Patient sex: M
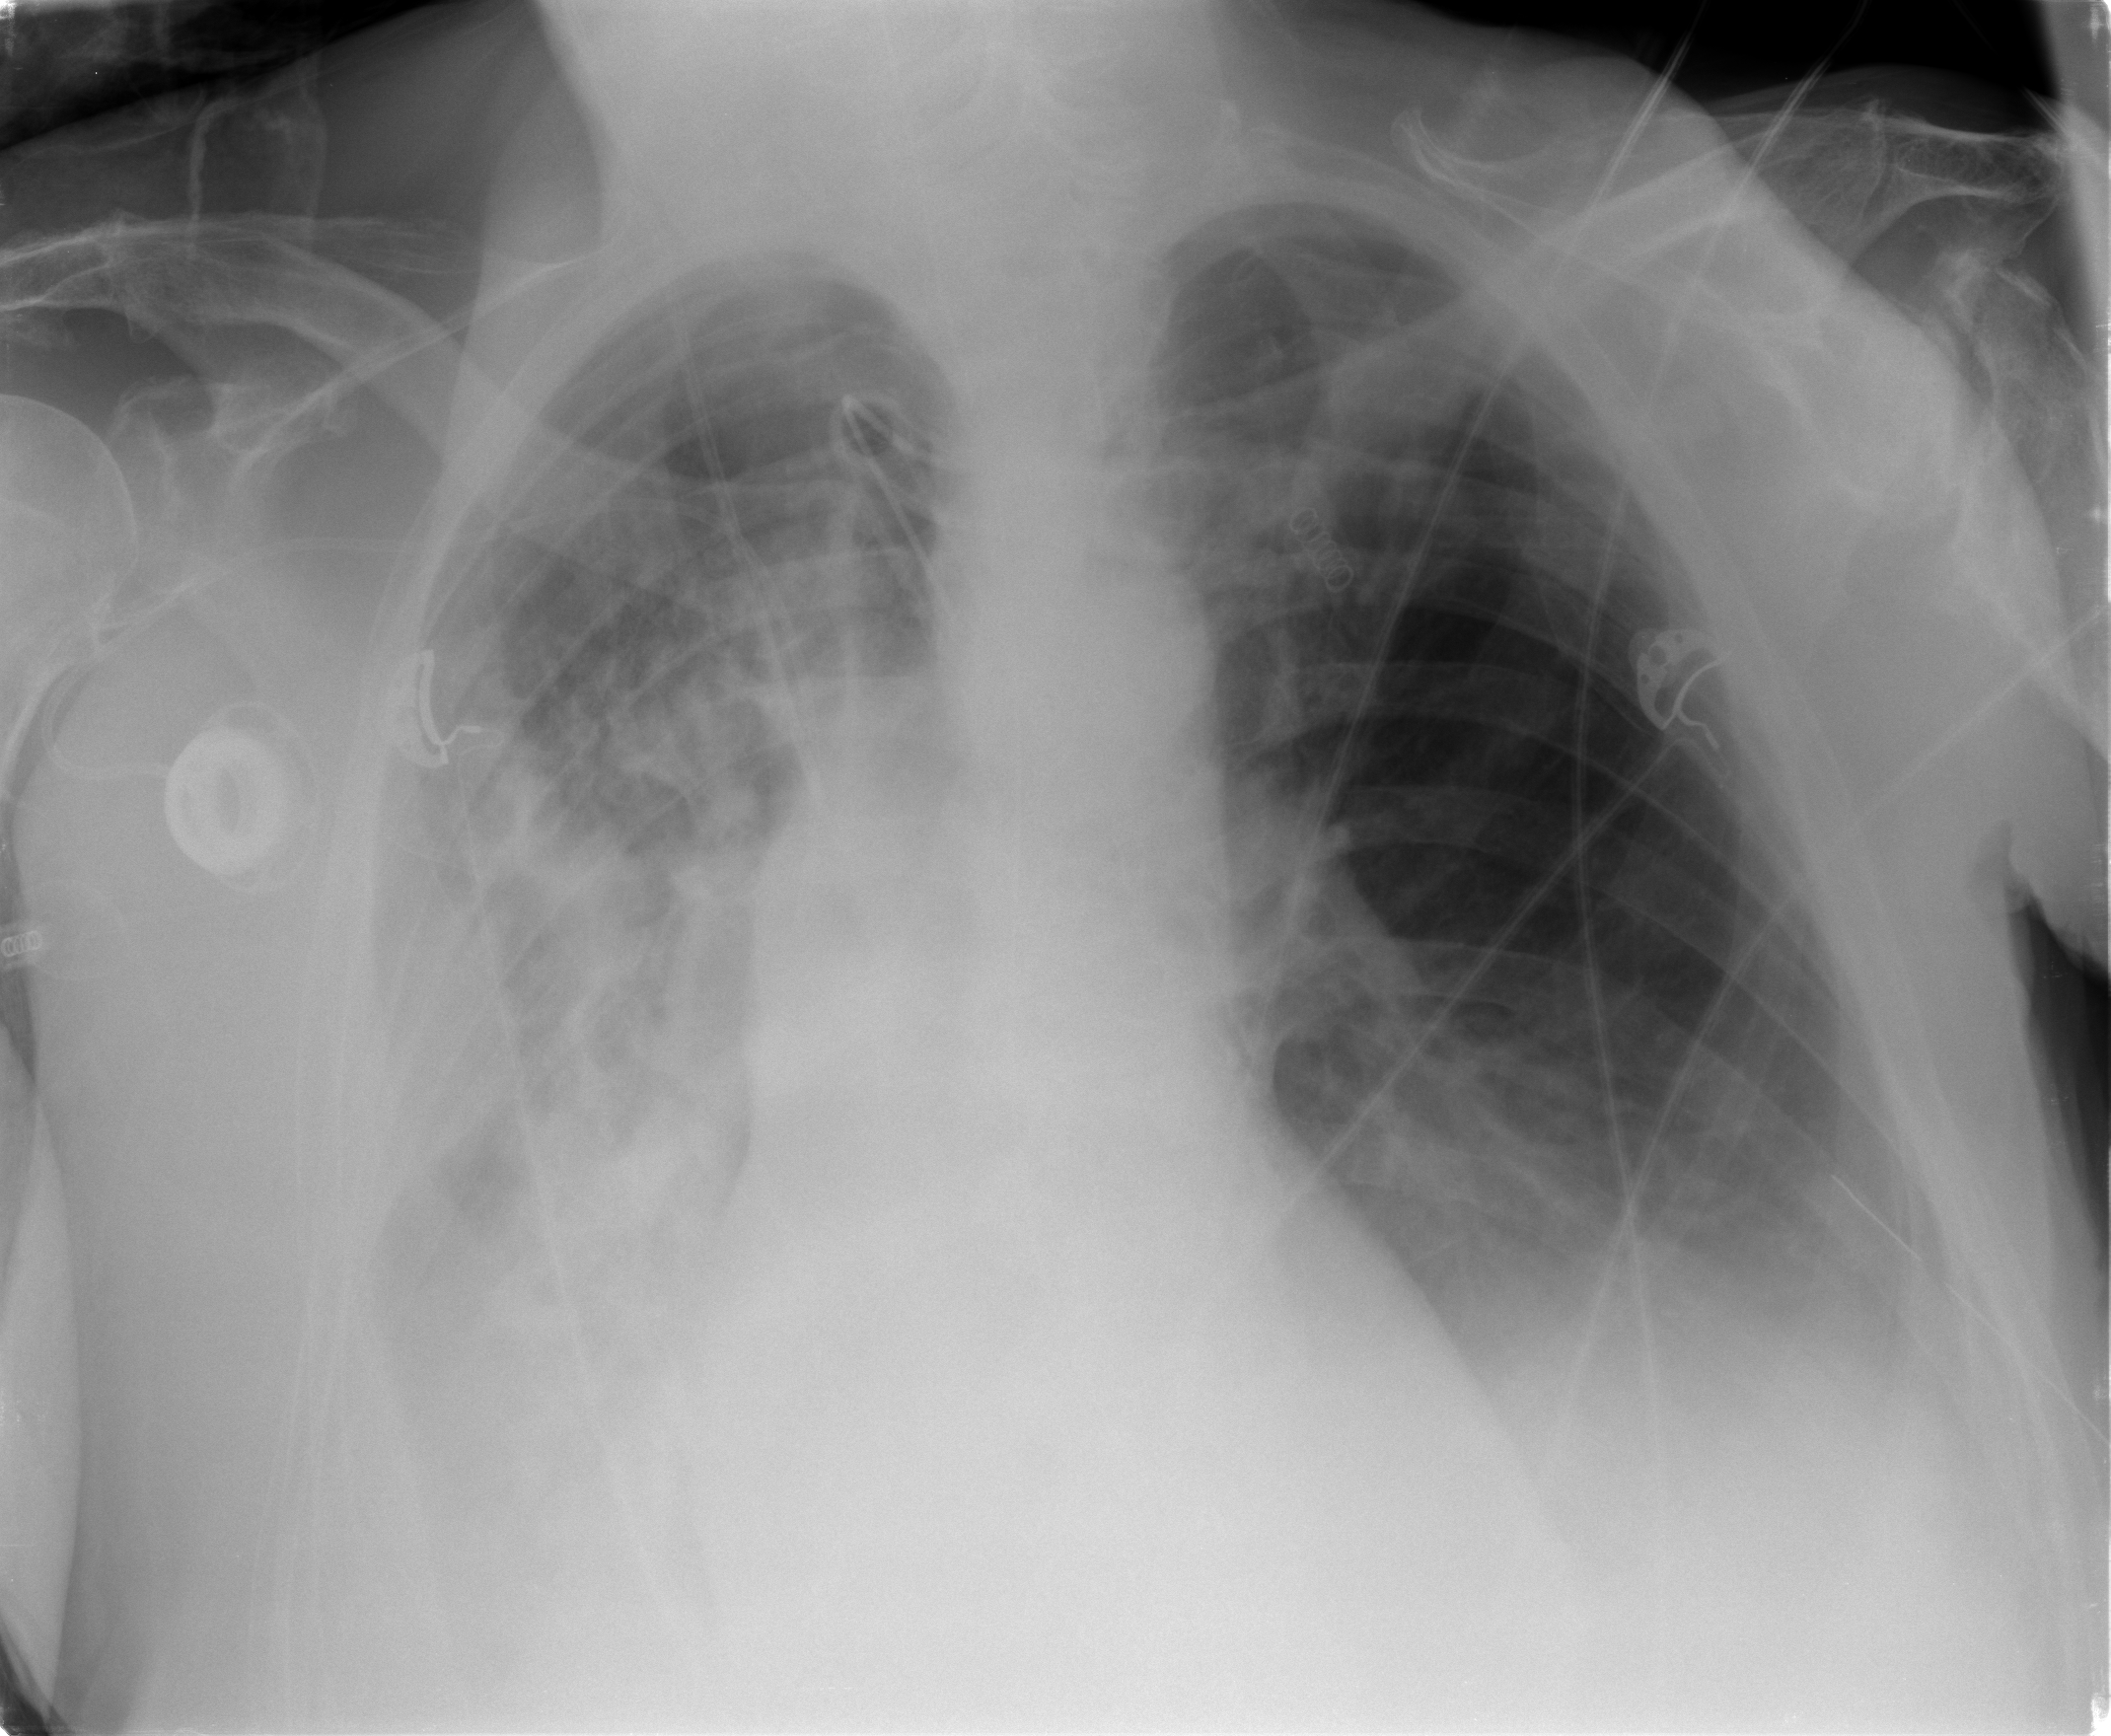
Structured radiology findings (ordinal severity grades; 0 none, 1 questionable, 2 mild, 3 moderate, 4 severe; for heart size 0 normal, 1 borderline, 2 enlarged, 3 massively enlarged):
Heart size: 0
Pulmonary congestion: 0
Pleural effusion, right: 0
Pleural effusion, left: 1
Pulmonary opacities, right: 0
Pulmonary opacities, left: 0
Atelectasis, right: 2
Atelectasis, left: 2